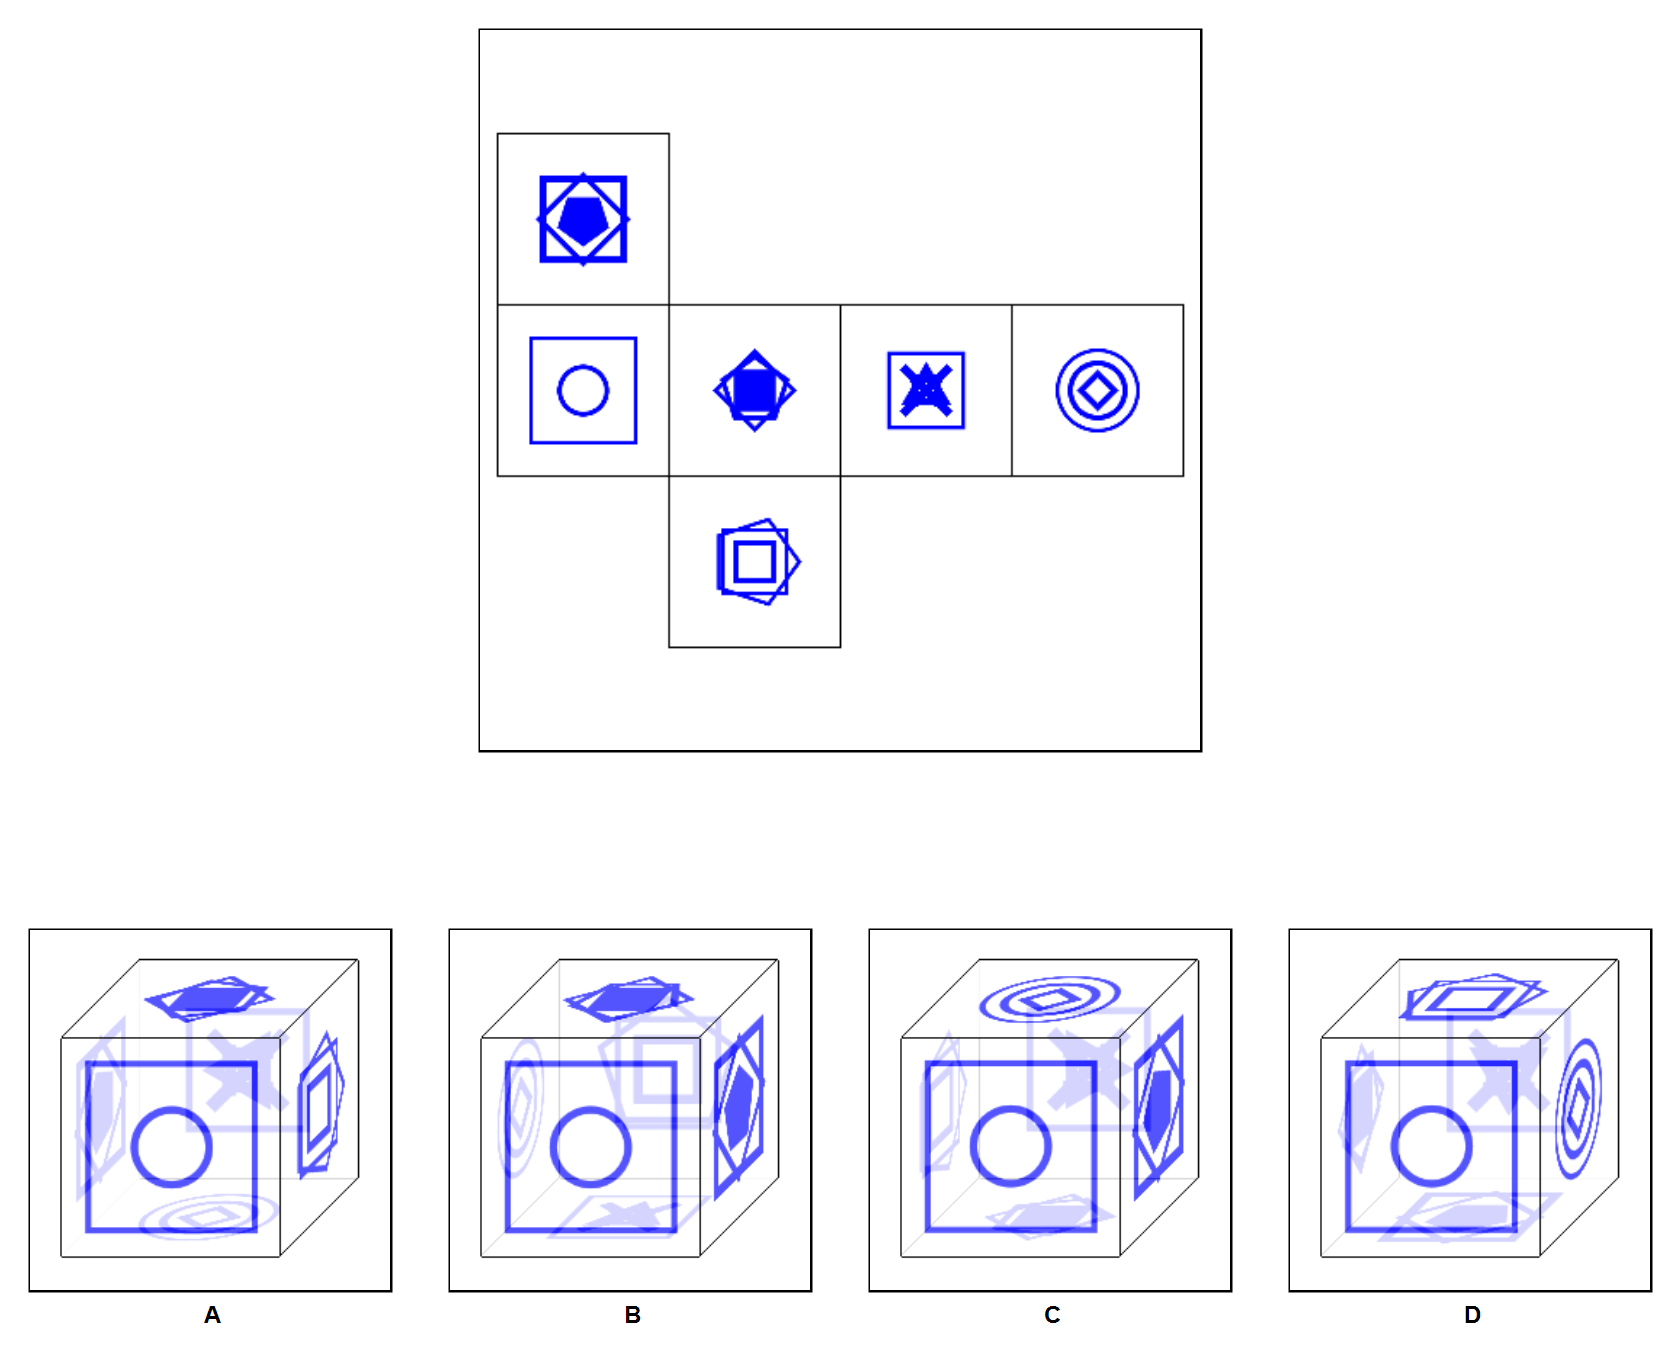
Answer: B